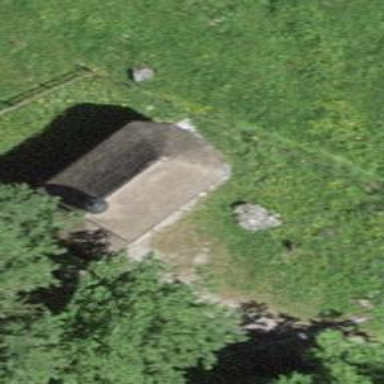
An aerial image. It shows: Chapel building.